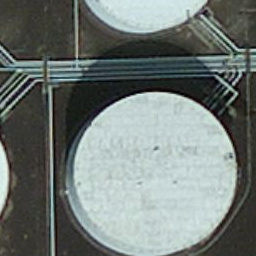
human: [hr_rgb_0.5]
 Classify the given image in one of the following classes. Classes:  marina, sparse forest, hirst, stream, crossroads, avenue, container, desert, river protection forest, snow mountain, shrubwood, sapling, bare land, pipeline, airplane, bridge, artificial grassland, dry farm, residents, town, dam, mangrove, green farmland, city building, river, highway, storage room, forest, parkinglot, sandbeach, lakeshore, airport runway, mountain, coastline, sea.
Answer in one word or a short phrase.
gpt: storage room